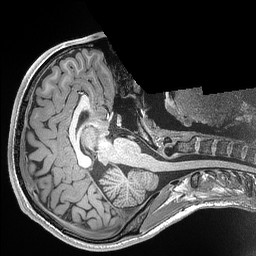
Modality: T1w
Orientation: axial
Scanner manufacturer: siemens
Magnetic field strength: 3 T
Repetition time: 2.3 s
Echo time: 0.00298 s